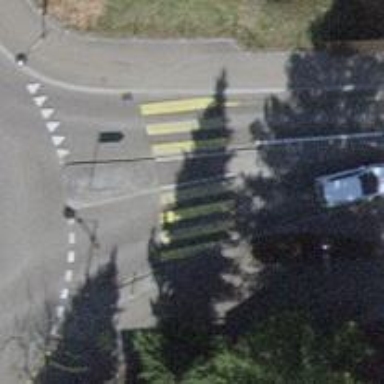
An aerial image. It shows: Uncontrolled zebra crossing with central island. The crossing is marked with zebra stripes.